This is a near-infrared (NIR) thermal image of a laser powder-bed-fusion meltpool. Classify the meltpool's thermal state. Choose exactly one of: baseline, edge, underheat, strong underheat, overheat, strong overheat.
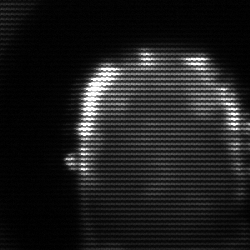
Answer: baseline